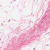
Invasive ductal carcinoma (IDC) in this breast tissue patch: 0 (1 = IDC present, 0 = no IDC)